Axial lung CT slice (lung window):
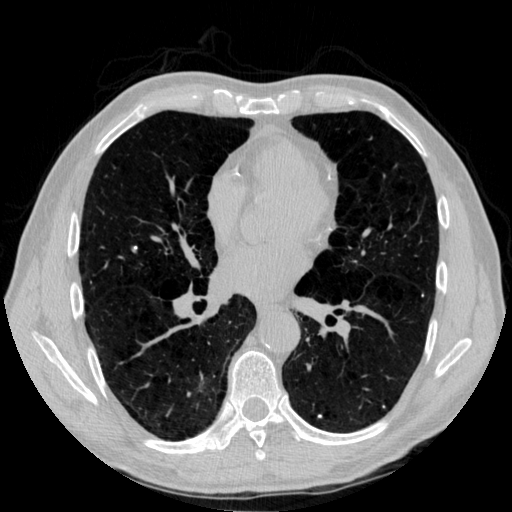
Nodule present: no